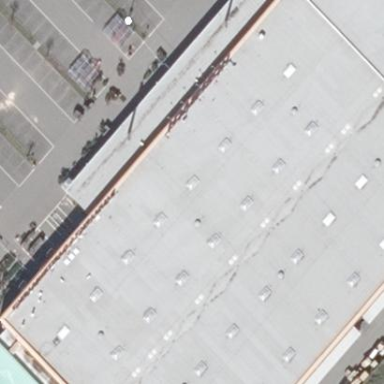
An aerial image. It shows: View of roof of building.